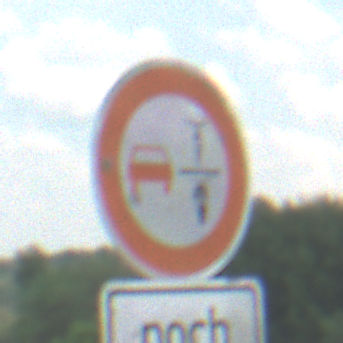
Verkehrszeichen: VerbotUeberholenEinspurigeFahrzeuge
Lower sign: LaengeEinerStrecke4
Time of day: MorningAfternoon
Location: Outdoor (Nature)
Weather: PartlyCloudy
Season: NotSpecified
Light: Natural